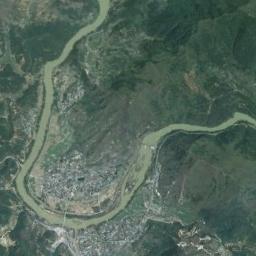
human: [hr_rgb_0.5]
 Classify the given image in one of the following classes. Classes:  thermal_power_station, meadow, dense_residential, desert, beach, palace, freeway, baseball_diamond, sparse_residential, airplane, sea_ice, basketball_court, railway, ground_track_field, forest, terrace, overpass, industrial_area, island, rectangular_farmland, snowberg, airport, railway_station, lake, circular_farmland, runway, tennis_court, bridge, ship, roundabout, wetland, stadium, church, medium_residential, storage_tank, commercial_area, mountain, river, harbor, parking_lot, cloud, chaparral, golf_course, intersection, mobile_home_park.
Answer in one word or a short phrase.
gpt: river